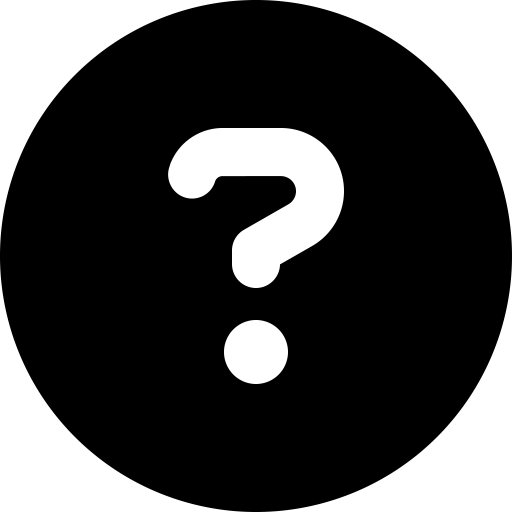
Tags: icon, FontAwesome, fa-icon, solid, circle, question